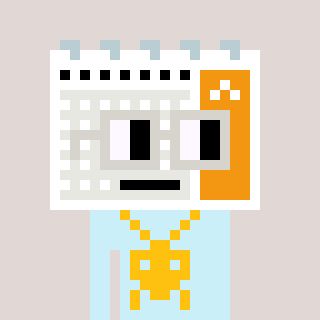
a pixel art character with square light gray glasses, a calendar-shaped head and a cold-colored body on a warm background